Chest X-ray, PA view. Patient: 49 years old, sex F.
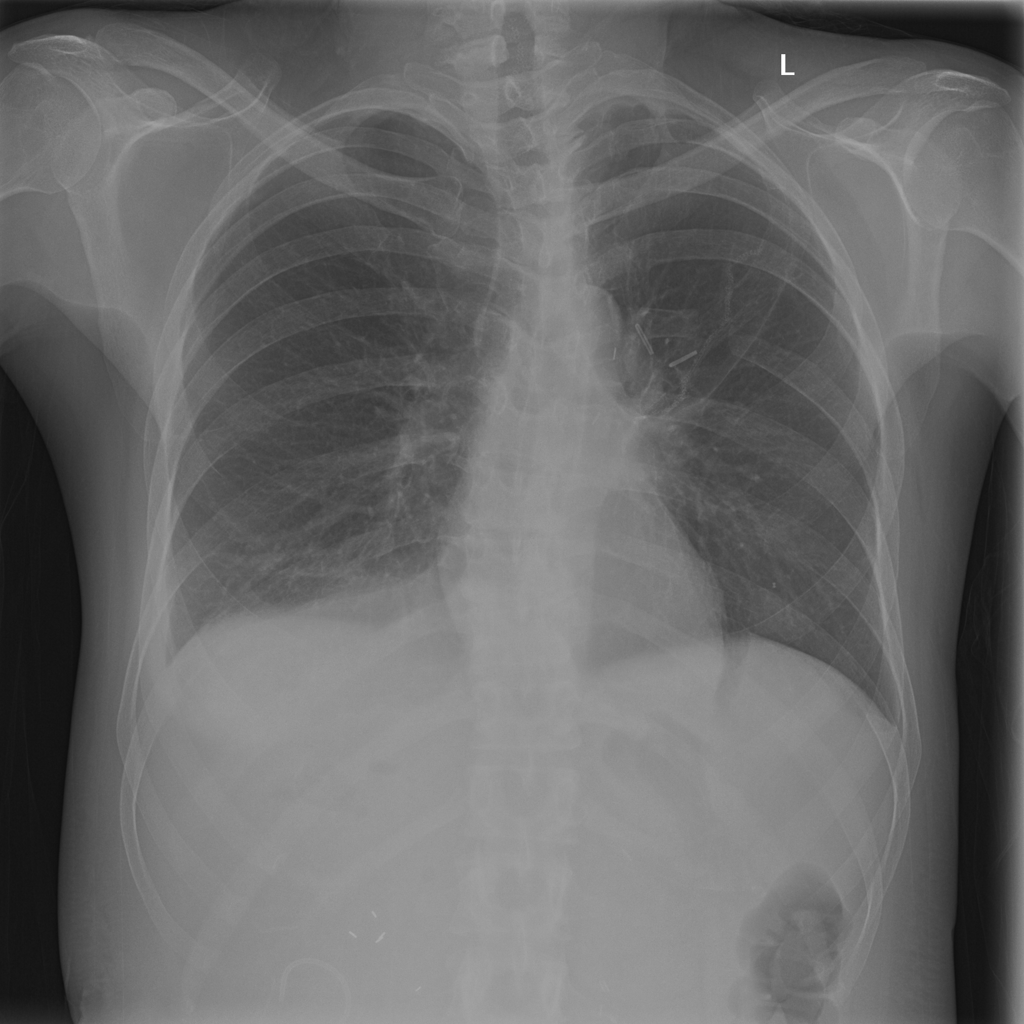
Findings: Infiltration